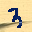
Label: 3